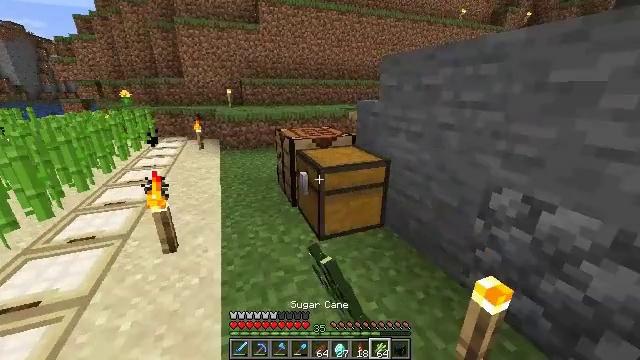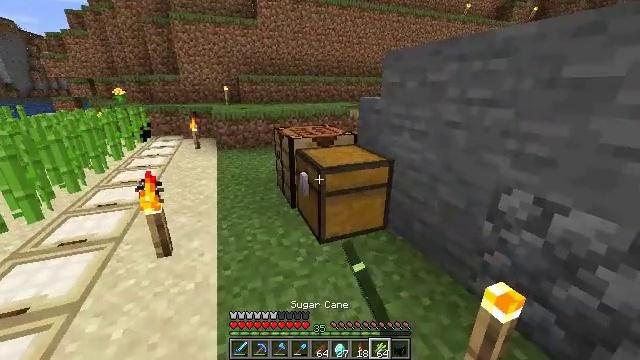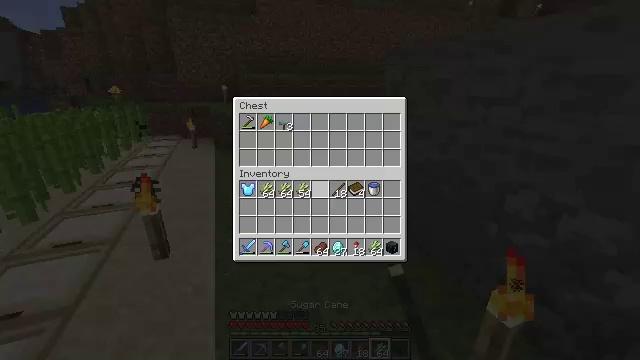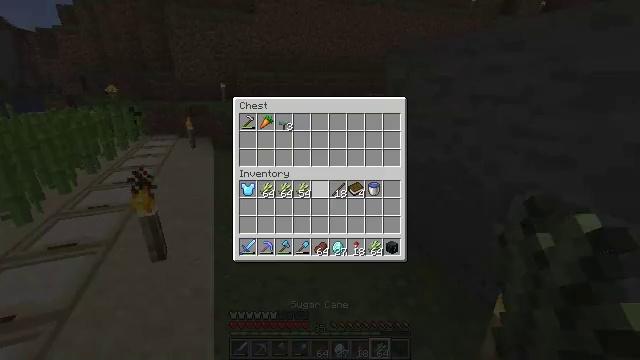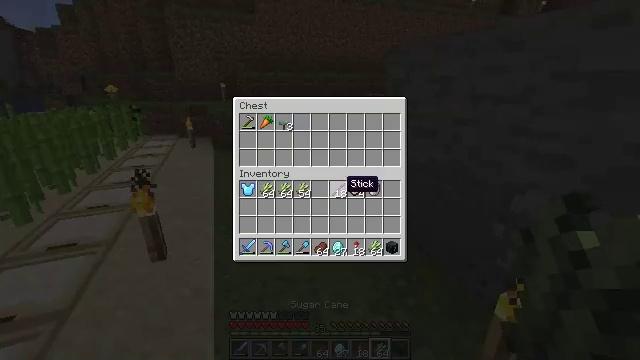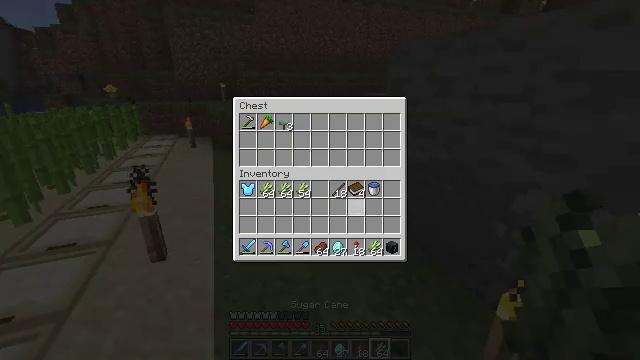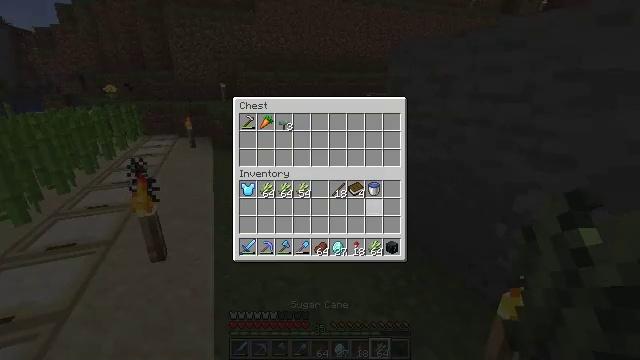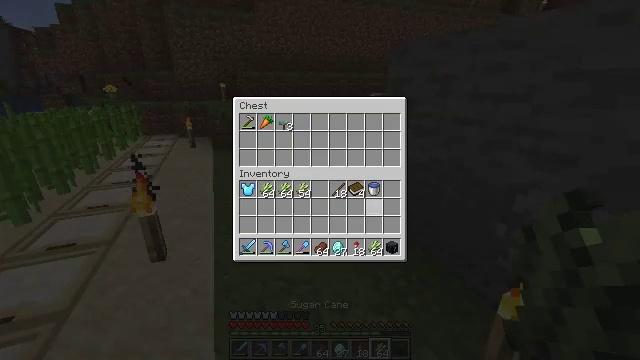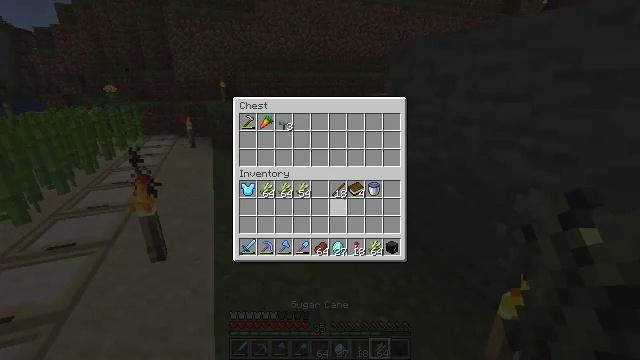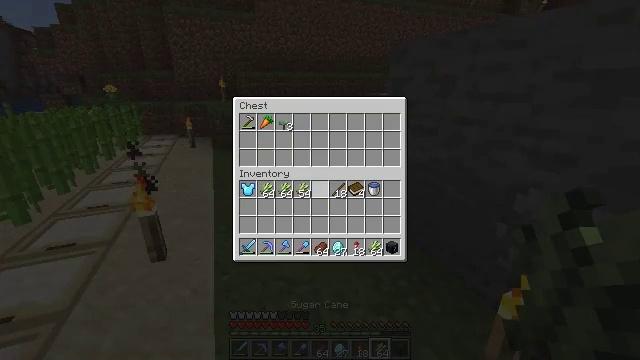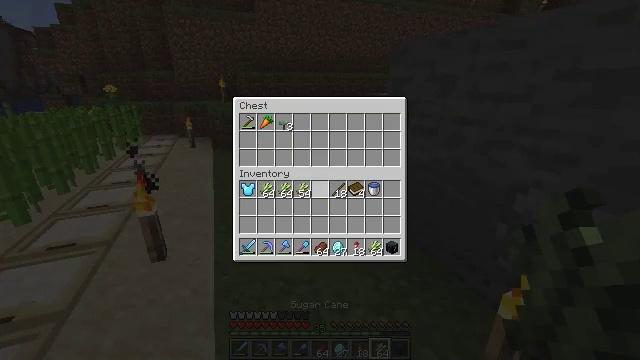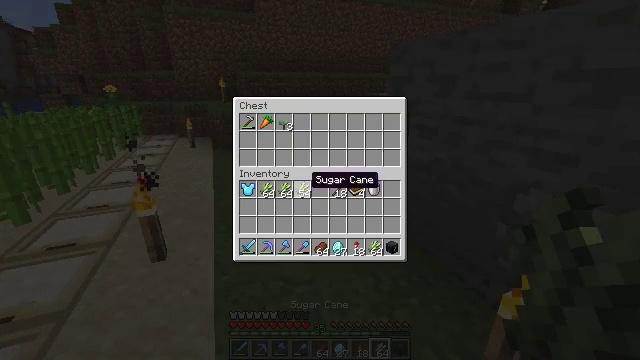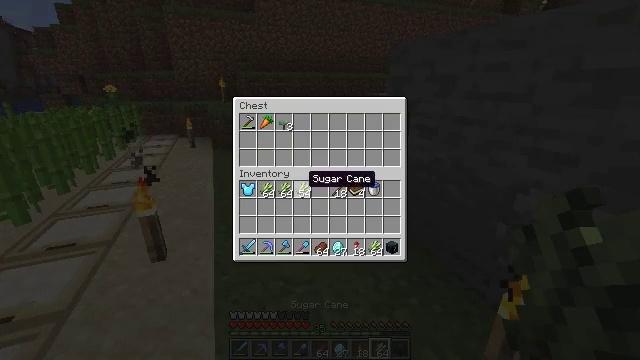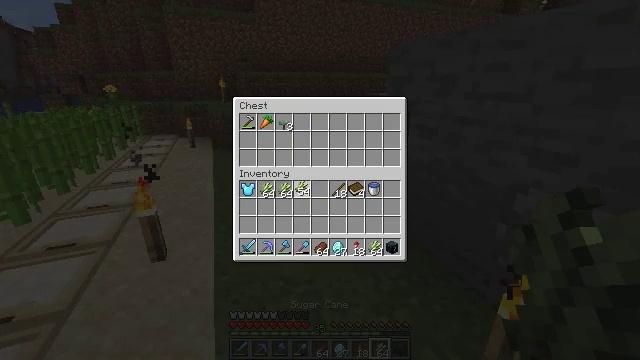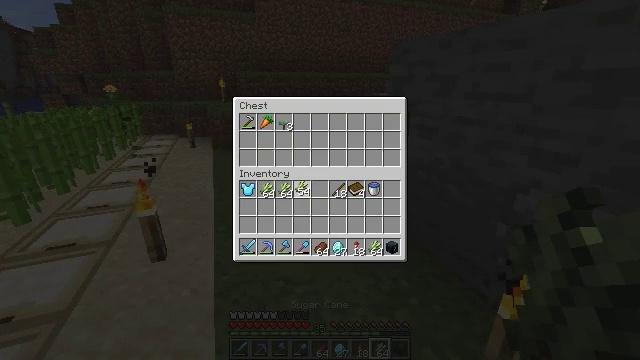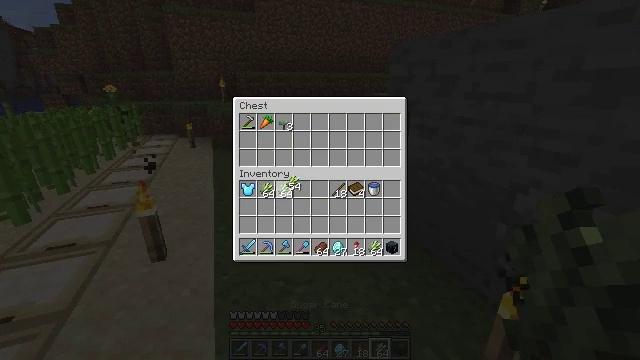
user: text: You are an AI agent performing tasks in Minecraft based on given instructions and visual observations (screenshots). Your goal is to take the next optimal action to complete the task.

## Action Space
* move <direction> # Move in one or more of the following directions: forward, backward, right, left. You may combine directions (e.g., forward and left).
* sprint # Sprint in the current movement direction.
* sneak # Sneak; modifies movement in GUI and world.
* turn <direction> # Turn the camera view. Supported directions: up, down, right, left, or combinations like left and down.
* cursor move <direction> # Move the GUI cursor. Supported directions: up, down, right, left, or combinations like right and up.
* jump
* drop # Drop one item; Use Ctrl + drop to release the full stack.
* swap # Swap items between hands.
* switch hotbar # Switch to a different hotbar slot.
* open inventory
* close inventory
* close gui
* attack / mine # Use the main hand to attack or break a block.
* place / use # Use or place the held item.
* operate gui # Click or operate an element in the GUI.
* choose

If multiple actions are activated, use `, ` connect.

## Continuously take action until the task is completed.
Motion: motion action
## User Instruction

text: Attack the ender chest to collect it.
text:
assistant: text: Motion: no_op
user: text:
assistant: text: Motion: open gui
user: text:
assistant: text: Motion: no_op
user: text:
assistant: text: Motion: cursor move right and down
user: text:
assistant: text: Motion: cursor move right and down
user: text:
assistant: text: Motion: cursor move right and down
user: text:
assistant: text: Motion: no_op
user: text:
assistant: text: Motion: cursor move left and up
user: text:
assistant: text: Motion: cursor move left
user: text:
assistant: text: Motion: cursor move left
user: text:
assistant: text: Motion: cursor move left
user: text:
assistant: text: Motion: no_op
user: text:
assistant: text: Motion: operate gui
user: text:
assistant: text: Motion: operate gui
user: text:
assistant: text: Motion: cursor move left
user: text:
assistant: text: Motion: cursor move left
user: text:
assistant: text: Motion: cursor move left and up
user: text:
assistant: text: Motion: cursor move left
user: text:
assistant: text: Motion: no_op
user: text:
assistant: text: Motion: no_op
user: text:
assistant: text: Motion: no_op
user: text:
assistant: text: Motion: no_op
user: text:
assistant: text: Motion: no_op
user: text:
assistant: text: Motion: no_op
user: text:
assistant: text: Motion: no_op
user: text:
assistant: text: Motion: choose
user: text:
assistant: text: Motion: choose
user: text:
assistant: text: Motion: choose
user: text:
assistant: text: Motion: cursor move right, choose
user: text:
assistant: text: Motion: choose